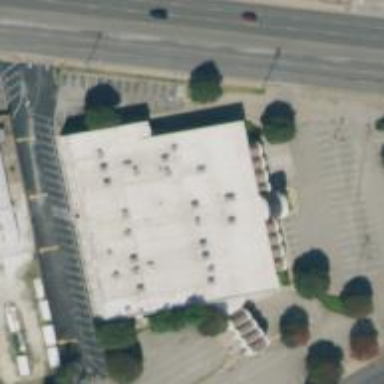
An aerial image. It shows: Bank building.